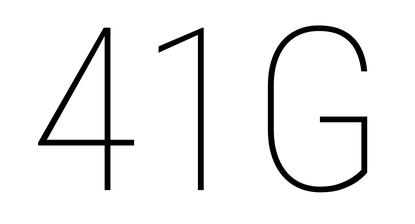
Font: Roboto_Condensed_Thin